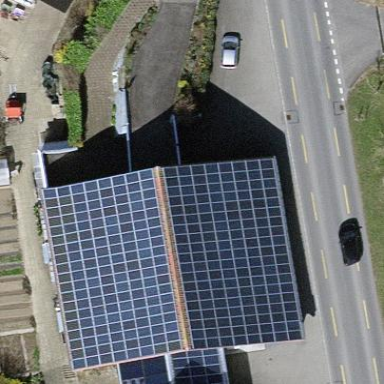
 consisting of solar photovoltaic panels."